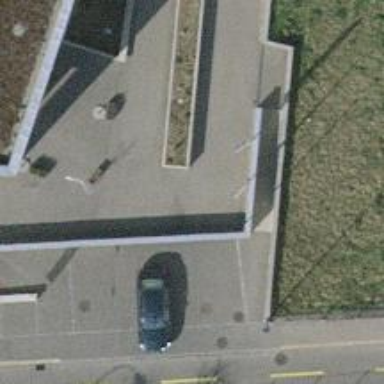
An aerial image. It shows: Parking area.